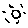
Label: sun